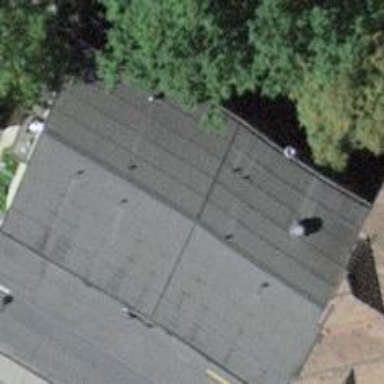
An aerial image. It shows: Building with gabled roof colored dark gray.